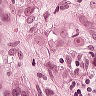
Metastatic tissue present: yes